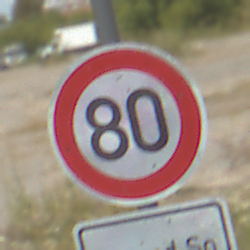
Verkehrszeichen: Geschwindigkeit80
Zusatzzeichen unten: ZeitangabenMitBeschraenkungAufWochentage8
Umgebung: Outdoor, Suburban
Tageszeit: Midday
Wetter: PartlyCloudy
Licht: Natural
Jahreszeit: Summer
Kontrast: HighContrast